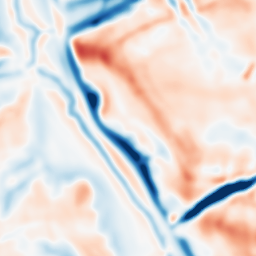
Category: multiscale
Decomposition family: dog
Decomposition parameters: sigma_low: 3
sigma_high: 10
Upsampling method: regularized
Upsampling parameters: scale: 4
lambda_reg: 0.01
Upsampling scale: 4